Interaction volume radius: 5 \u00c5
Interaction volume height: 25 \u00c5
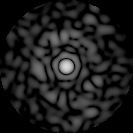
Disorder parameter: 0.8529